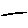
Label: line